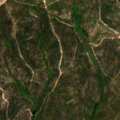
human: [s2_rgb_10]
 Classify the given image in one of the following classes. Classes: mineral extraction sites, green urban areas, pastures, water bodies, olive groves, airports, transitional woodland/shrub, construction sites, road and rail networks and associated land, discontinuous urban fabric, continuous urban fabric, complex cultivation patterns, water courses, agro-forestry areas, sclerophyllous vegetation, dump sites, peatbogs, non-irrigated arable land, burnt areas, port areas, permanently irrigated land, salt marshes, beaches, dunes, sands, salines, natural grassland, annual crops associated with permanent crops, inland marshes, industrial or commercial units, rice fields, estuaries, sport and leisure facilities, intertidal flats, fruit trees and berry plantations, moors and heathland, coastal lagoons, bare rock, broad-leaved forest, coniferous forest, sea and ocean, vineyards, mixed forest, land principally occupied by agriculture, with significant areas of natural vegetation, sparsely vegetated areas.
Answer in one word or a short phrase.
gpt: mixed forest, transitional woodland/shrub